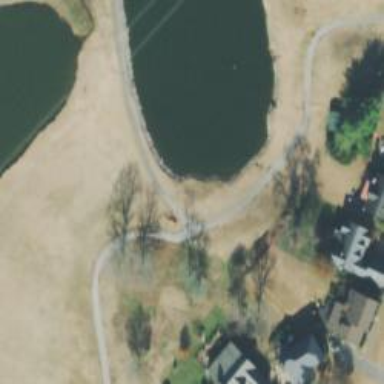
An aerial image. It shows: Pathway for golfing.